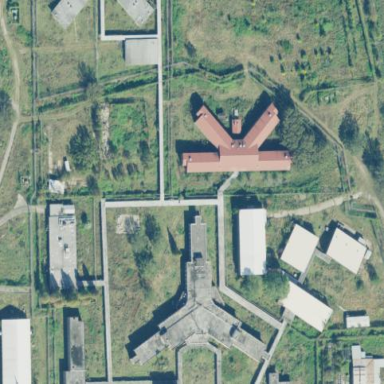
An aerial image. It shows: Prison enclosed by fence.